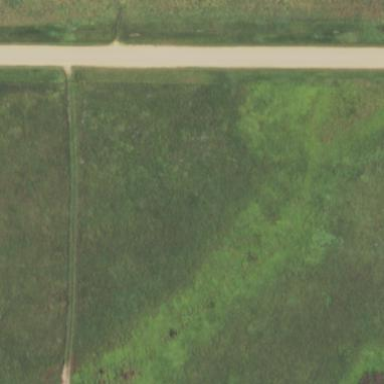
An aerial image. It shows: Beautiful wet meadow natural wetland.